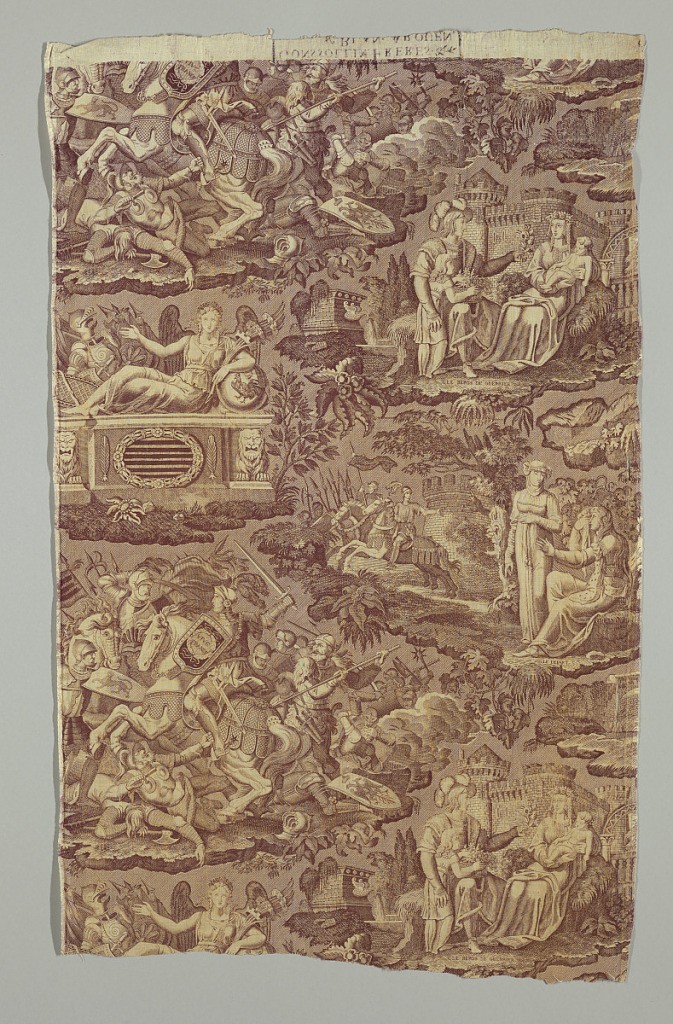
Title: Vive France
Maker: Gonssollin Freres
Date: ca. 1830
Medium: cotton Technique: printed by engraved roller on plain weave
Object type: Textile with chef de piece
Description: Panel printed in sepia on natural. Scenes of a medieval battle and the personification of France at peace in the center; two scenes at left, "L'Ordre du depart" (Orders to Leave) and "Le Retour" (The return) and two at right, "Le depart" (The Departure) and "Le Repos de Guerrier" (Warrier at Peace) illustrate a narrative. Neither of the two pieces seamed in the middle contains the full repeat.